Question: Count the number of objects in the diagram.
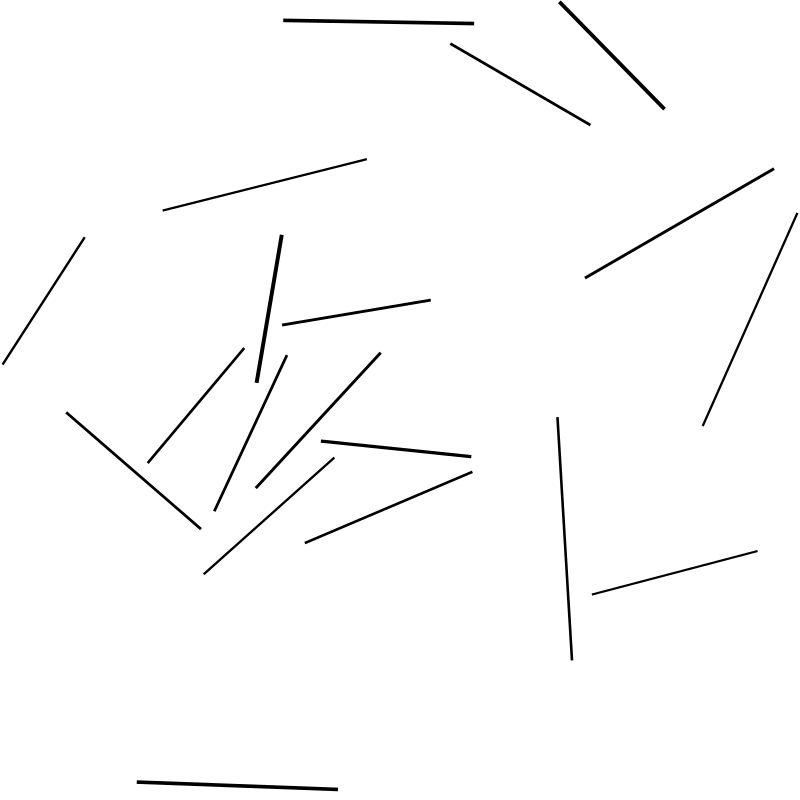
Answer: 19